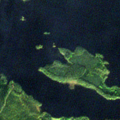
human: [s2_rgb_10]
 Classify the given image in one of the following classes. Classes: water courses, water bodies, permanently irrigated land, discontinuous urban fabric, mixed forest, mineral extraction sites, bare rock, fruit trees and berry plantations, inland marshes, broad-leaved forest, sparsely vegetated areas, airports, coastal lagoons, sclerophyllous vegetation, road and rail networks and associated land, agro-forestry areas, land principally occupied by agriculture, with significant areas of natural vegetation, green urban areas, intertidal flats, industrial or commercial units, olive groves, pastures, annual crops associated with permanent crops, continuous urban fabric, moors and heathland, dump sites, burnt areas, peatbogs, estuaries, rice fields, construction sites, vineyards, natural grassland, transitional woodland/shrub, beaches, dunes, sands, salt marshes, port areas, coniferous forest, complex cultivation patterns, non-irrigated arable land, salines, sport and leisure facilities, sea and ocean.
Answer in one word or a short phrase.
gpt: coniferous forest, mixed forest, water bodies